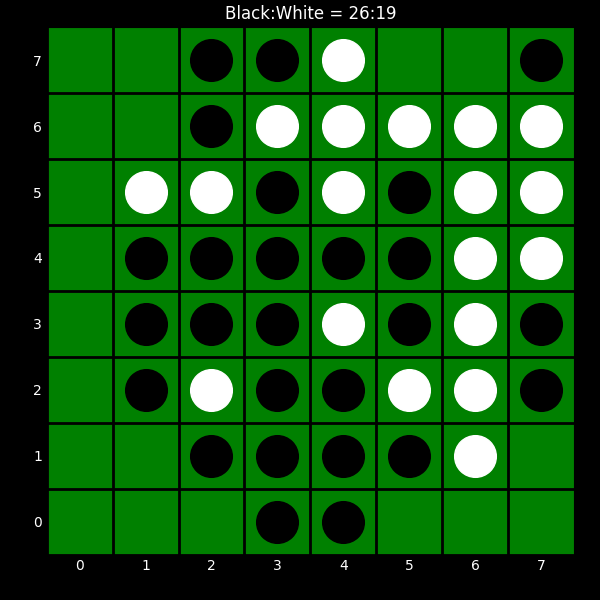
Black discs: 26
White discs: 19